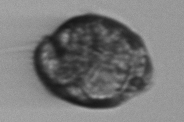
Label: Margalefidinium